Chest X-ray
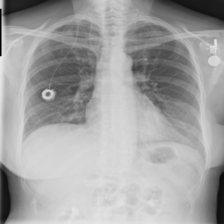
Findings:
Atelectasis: negative
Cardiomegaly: negative
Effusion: negative
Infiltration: negative
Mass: negative
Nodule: negative
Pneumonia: negative
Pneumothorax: negative
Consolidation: negative
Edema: negative
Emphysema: negative
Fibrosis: negative
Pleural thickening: negative
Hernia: negative